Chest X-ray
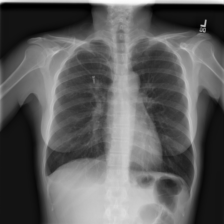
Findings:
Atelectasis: negative
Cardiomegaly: negative
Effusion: negative
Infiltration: negative
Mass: negative
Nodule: negative
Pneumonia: negative
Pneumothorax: negative
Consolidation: negative
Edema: negative
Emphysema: negative
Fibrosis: negative
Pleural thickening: negative
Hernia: negative